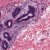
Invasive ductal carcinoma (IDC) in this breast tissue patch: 0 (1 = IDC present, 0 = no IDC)